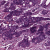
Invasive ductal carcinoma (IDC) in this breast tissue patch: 1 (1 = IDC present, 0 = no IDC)